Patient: sex F, age 33
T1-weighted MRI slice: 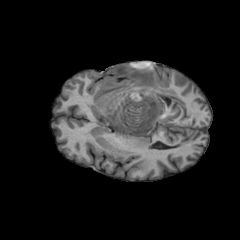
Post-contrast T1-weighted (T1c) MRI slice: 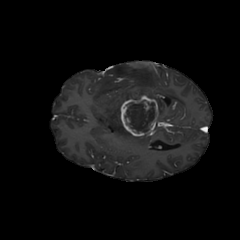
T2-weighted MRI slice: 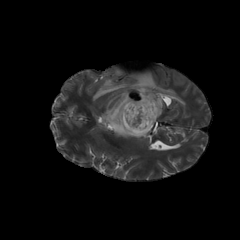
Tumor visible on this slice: yes
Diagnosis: Glioblastoma, IDH-wildtype
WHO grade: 4